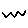
Label: zigzag